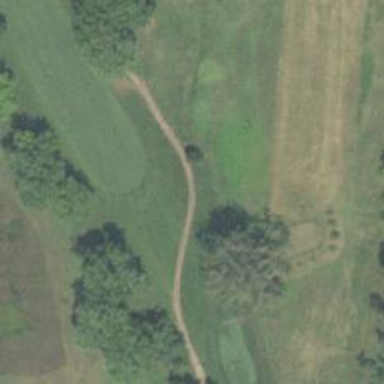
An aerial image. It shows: Well-maintained path for golf carts. The track type is grade1.